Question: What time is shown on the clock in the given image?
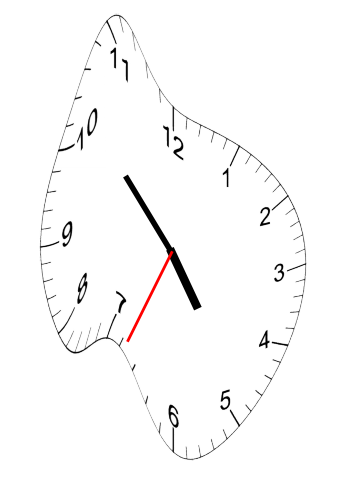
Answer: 04:52:34